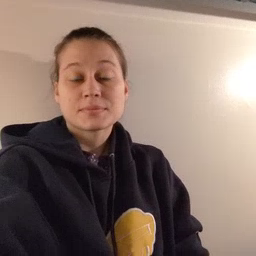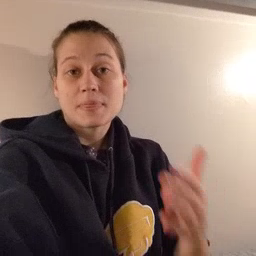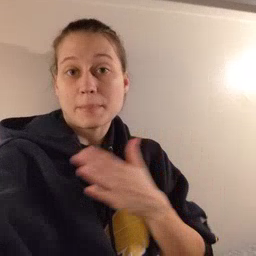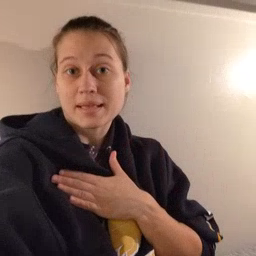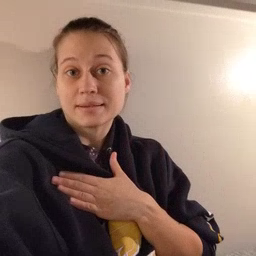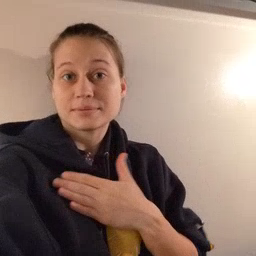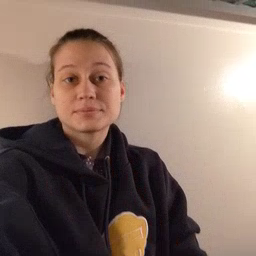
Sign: minemy